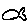
Label: fish